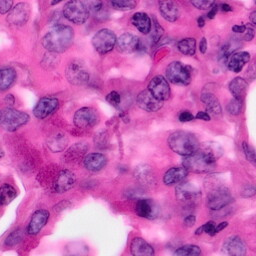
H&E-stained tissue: Pancreatic